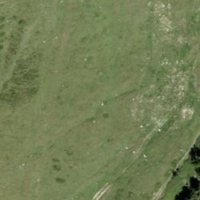
EUNIS habitat code: 26
Species observed at this site:
Caltha palustris